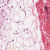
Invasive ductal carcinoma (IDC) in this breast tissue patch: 0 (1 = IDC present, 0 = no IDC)